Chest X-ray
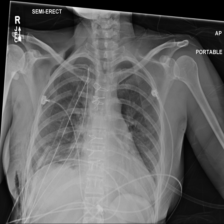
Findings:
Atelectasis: negative
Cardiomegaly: negative
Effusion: negative
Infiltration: negative
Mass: negative
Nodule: negative
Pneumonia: negative
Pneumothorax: negative
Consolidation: negative
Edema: negative
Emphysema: positive
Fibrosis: negative
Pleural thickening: negative
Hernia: negative